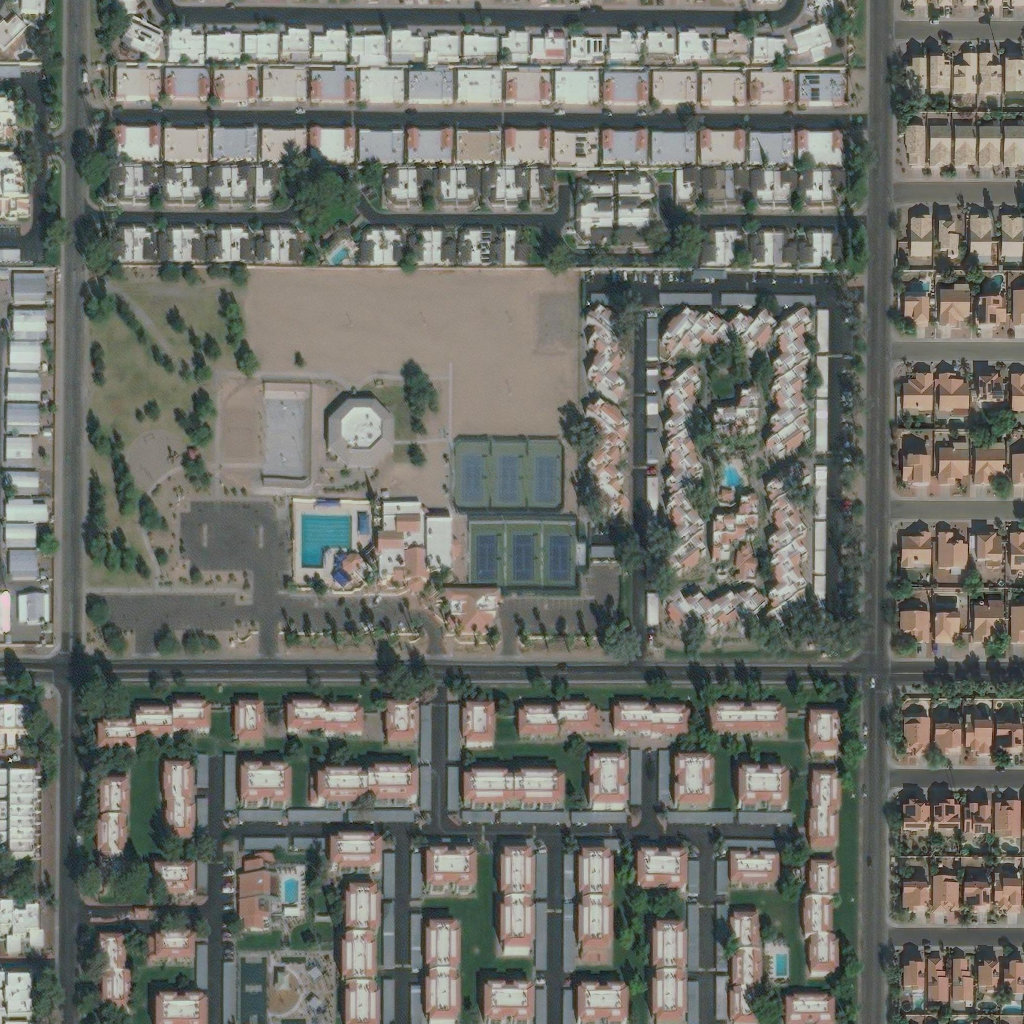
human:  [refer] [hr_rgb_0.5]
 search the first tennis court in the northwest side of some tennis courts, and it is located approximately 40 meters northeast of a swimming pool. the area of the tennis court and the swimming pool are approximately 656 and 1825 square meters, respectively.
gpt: <box>[[44, 42, 47, 50, 0]]</box>